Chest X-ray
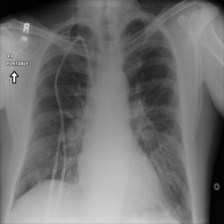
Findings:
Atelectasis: negative
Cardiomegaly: negative
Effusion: negative
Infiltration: positive
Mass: negative
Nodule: negative
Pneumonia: negative
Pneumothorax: negative
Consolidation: negative
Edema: positive
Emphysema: negative
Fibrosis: negative
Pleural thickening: negative
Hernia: negative